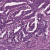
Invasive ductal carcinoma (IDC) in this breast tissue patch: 1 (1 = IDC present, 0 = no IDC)